Interaction volume radius: 5 \u00c5
Interaction volume height: 10 \u00c5
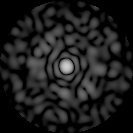
Disorder parameter: 0.8907